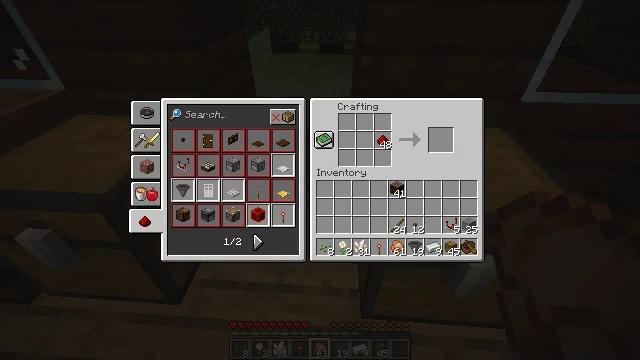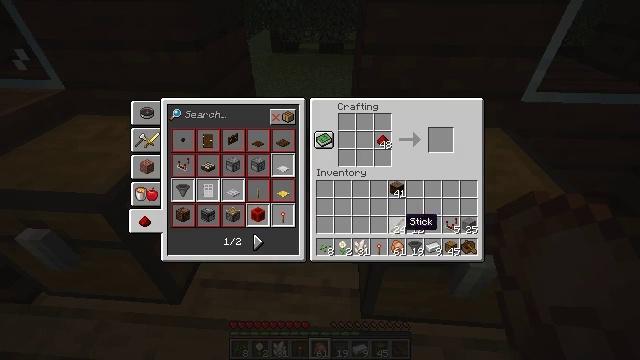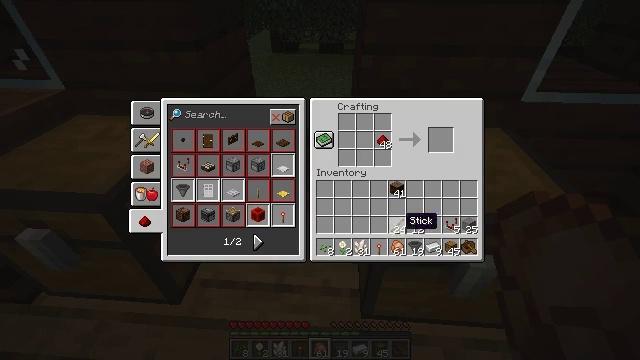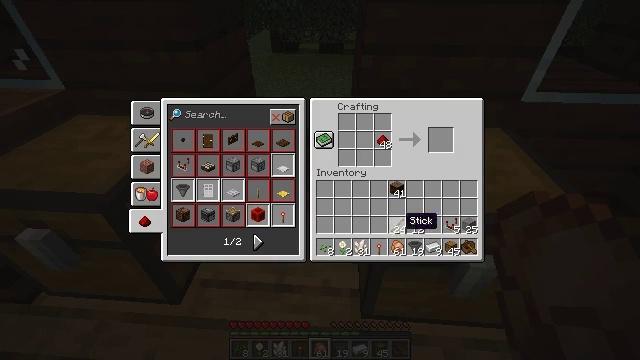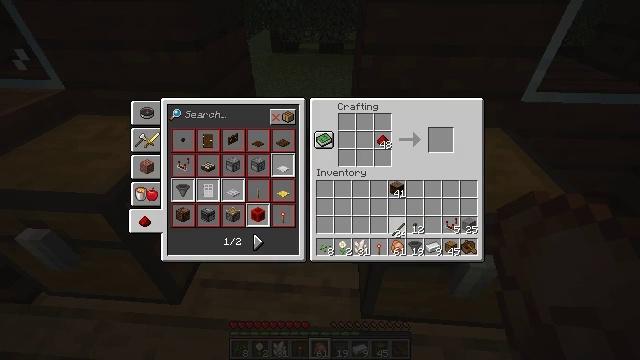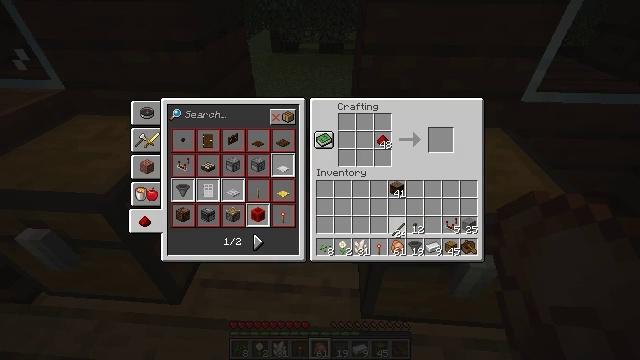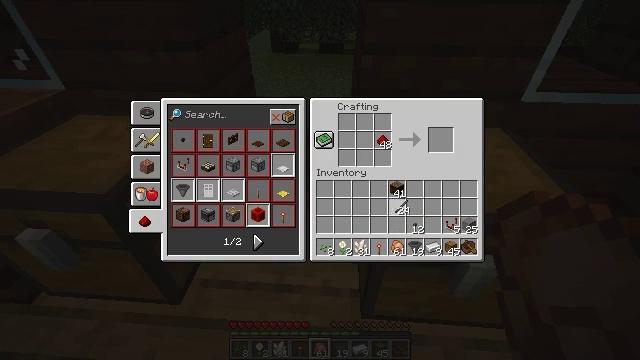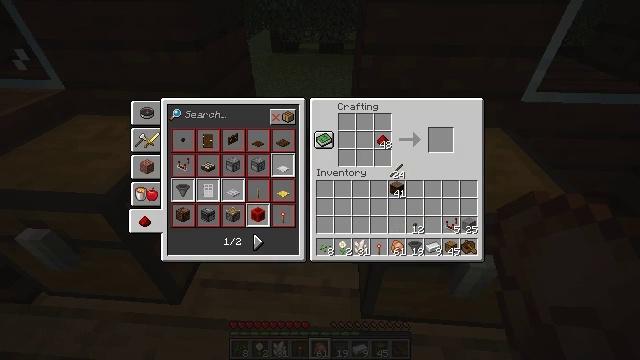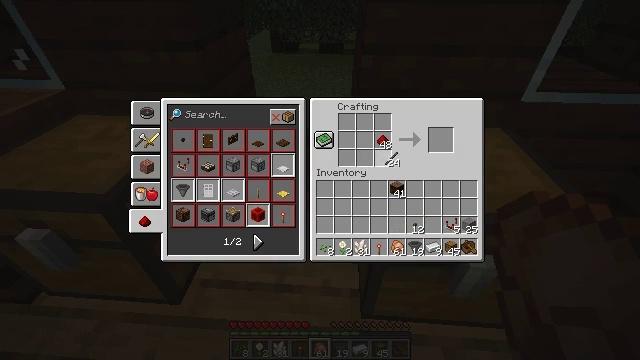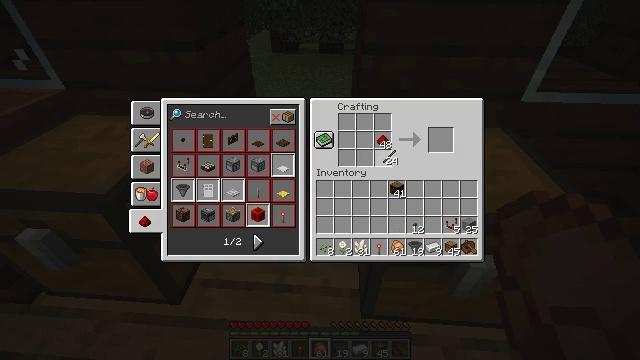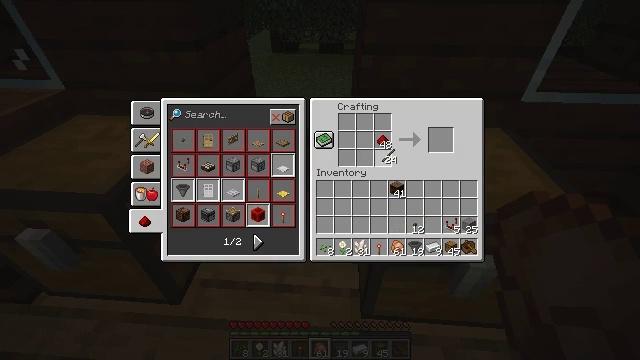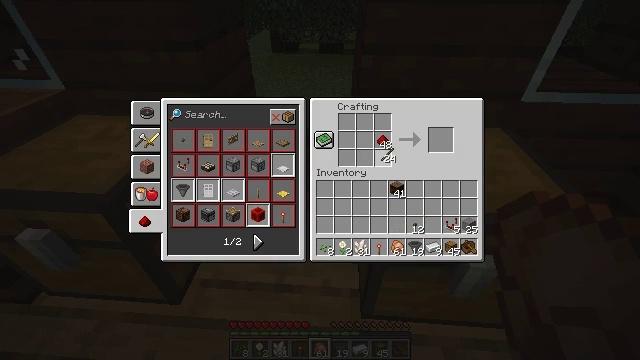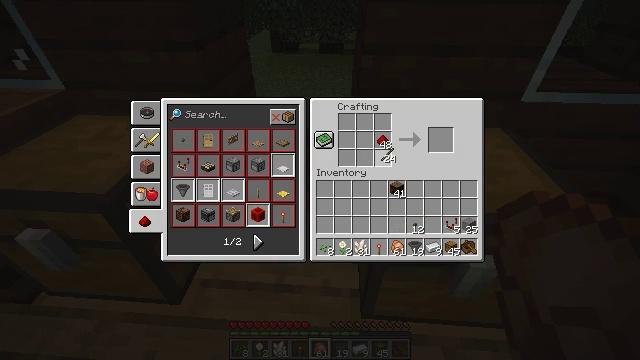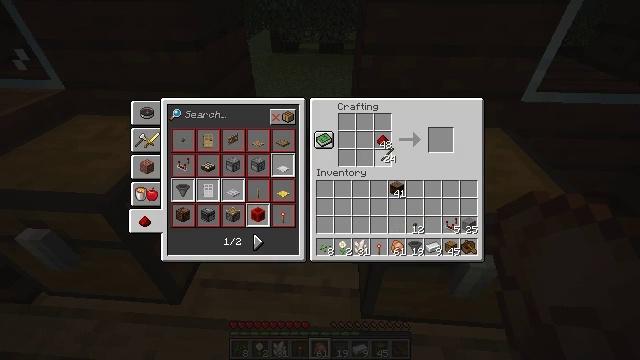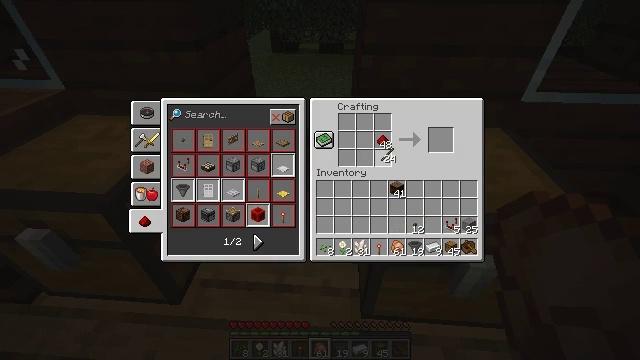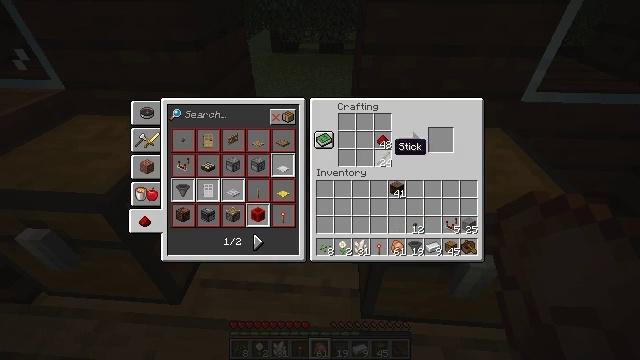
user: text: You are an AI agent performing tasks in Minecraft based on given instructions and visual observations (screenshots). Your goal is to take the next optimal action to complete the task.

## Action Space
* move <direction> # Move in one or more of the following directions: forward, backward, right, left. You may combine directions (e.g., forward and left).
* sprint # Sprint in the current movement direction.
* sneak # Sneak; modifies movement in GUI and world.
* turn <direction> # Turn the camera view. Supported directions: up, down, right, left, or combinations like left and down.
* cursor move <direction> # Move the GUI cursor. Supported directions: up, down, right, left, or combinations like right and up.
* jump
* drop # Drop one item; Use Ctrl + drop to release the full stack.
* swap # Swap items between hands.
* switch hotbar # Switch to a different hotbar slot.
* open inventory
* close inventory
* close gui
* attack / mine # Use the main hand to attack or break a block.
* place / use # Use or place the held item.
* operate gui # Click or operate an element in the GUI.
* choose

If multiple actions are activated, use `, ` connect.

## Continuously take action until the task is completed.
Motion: motion action
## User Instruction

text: Interact with the crafting table and craft a redstone torch.
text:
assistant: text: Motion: no_op
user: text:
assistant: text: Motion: no_op
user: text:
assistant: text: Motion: no_op
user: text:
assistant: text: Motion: operate gui
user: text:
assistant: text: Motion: operate gui
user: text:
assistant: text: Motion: cursor move up
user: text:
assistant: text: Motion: cursor move up
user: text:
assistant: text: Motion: cursor move up
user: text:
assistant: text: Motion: no_op
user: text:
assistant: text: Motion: no_op
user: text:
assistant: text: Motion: no_op
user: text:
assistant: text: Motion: no_op
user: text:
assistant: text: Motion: operate gui
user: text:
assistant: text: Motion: operate gui
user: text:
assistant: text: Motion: no_op
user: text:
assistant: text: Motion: no_op
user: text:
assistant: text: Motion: no_op
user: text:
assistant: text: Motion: cursor move right
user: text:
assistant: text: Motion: cursor move right
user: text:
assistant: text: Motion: cursor move right
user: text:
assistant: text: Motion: no_op
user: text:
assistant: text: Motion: sneak
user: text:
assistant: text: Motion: sneak, cursor move up
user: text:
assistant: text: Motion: sneak
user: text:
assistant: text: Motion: sneak
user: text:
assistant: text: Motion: sneak
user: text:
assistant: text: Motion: sneak, operate gui
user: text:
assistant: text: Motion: sneak, operate gui
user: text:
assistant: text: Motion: sneak
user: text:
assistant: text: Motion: sneak